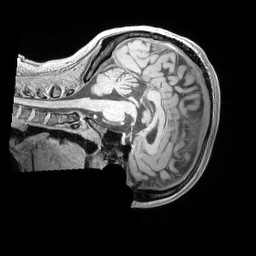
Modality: T1w
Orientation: sagittal
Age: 25
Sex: female
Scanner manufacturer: siemens
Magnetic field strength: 3 T
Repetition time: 5 s
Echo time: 0.00298 s